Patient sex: M
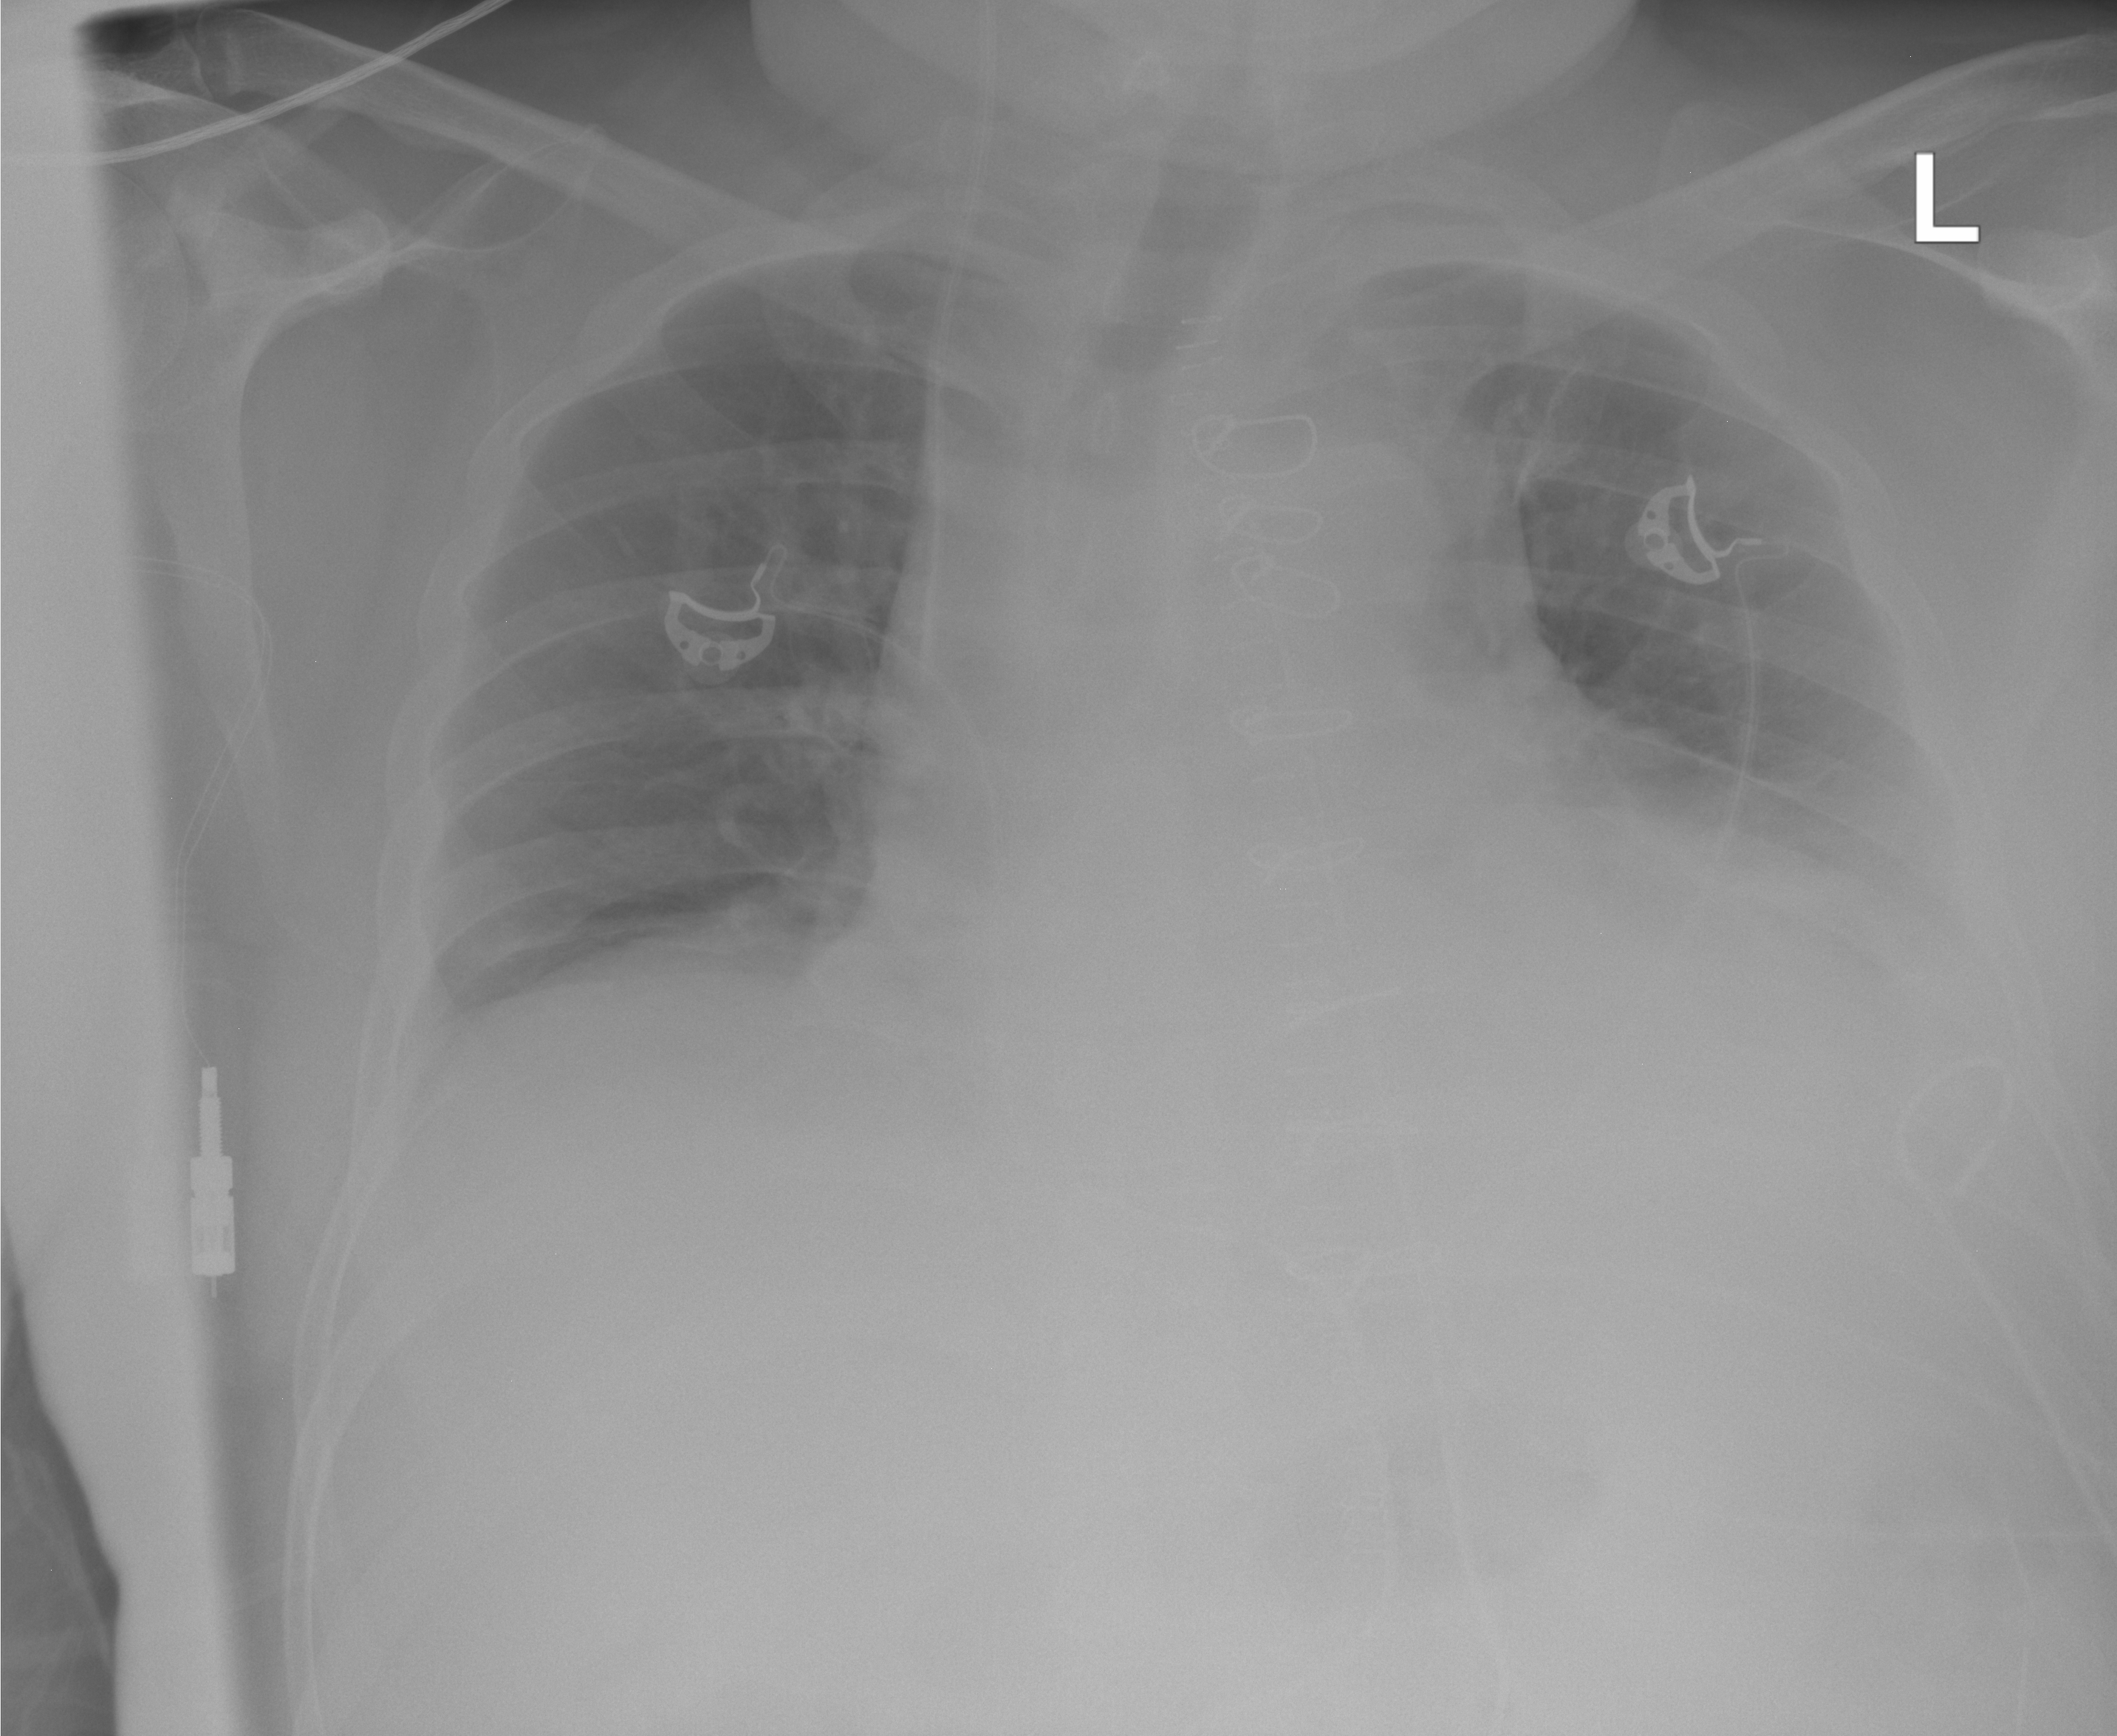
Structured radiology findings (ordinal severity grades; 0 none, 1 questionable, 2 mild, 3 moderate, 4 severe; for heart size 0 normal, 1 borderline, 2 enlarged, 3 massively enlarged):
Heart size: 2
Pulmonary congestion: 0
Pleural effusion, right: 0
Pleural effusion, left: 2
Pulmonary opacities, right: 0
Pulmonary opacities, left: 0
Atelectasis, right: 2
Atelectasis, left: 2